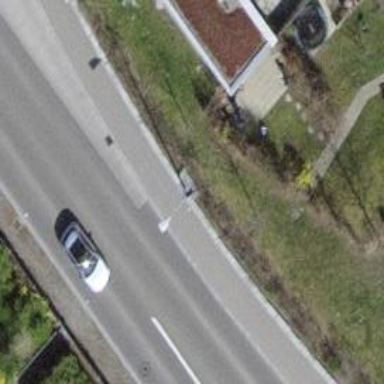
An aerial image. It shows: Sidewalk along the footway.